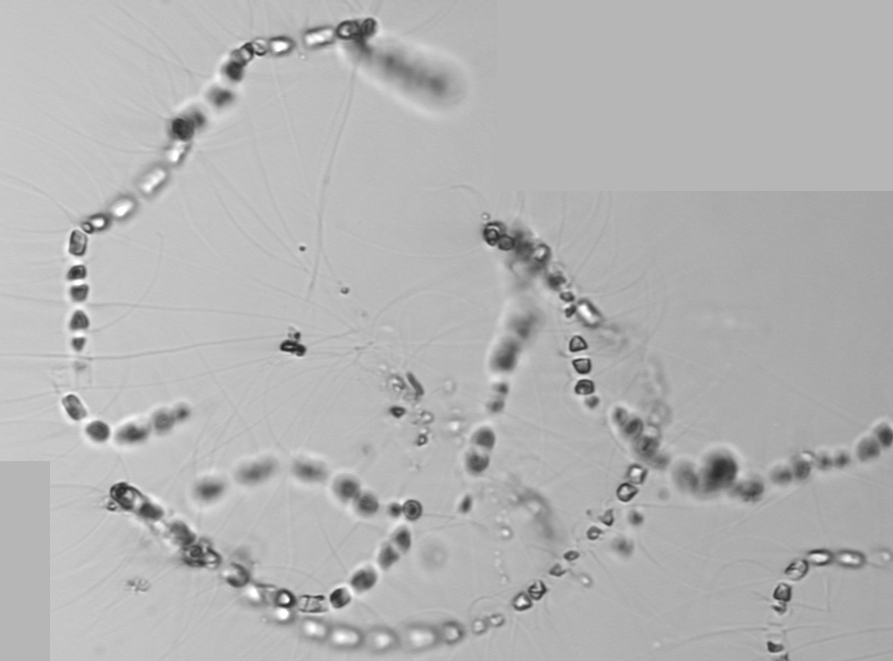
Label: Chaetoceros_socialis